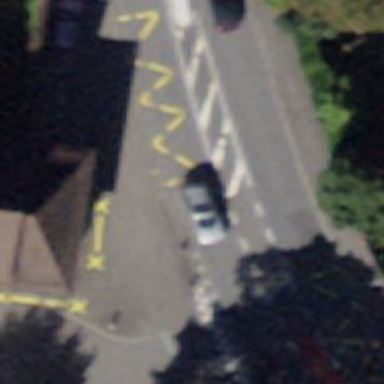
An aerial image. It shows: Platform for public transport on the road.